Field crop: tomato
Growth stage: 2
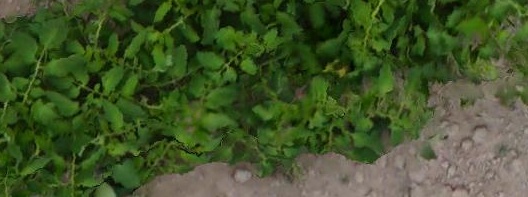
Species: tomato